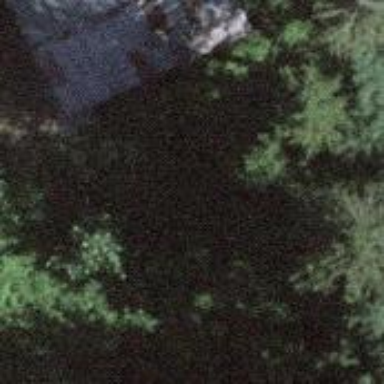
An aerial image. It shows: Hut.